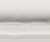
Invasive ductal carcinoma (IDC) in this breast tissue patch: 0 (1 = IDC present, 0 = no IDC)